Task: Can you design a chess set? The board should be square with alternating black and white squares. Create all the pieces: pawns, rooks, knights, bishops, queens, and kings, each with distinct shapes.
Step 5088:
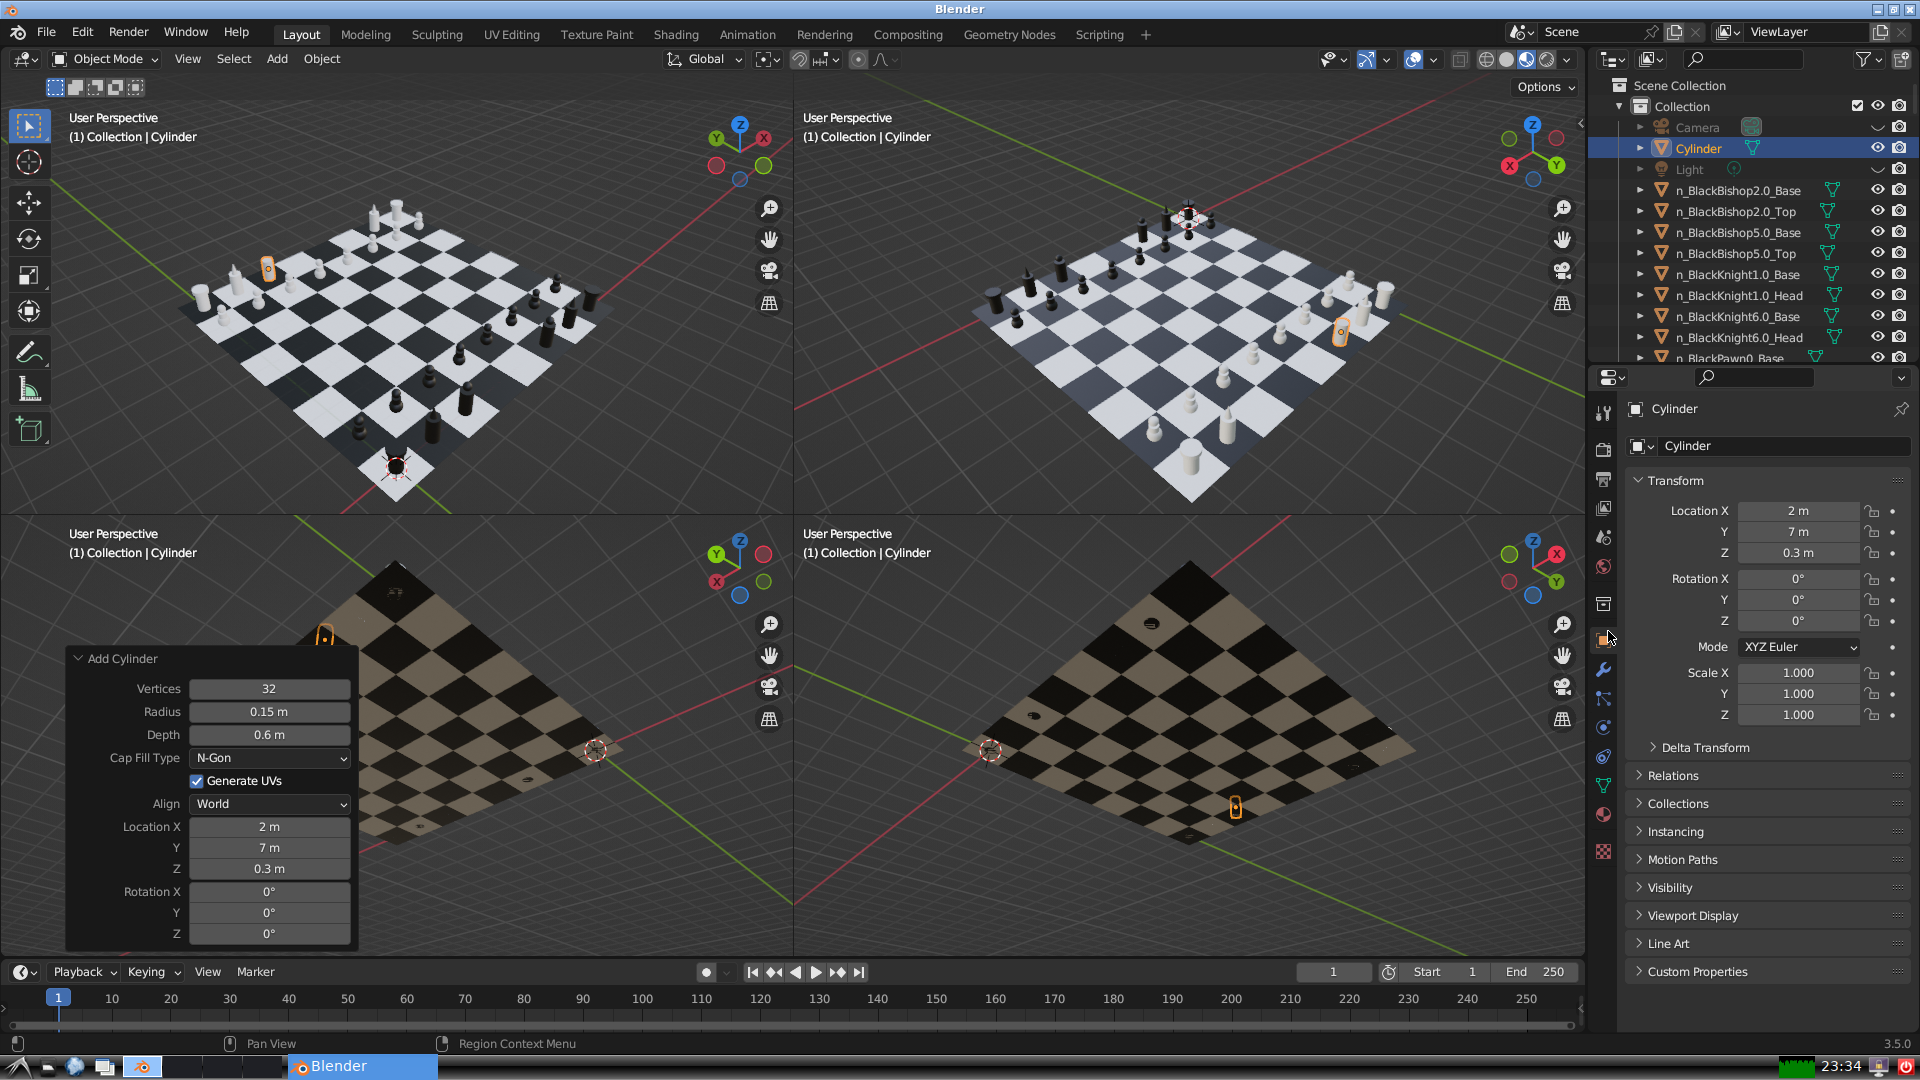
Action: {"mouse_move": [1732, 445]}